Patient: sex M, age 83
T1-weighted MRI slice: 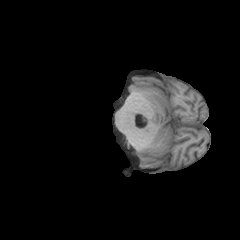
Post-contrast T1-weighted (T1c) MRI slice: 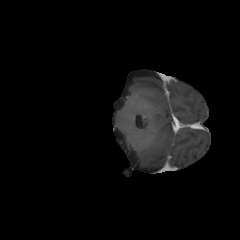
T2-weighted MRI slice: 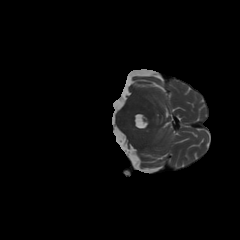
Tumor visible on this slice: no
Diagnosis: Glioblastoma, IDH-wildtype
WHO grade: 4